Field crop: maize
Growth stage: 2
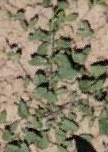
Species: convolvulus